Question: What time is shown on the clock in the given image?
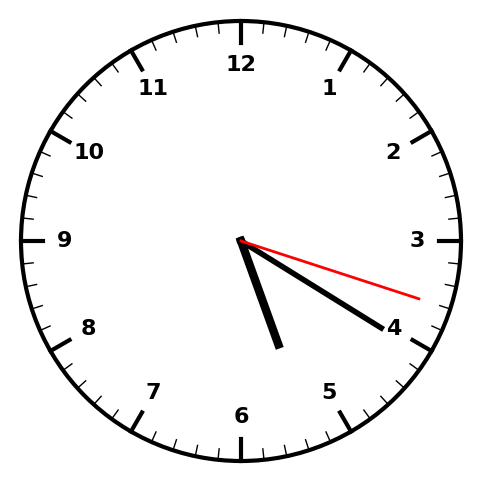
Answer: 05:20:18